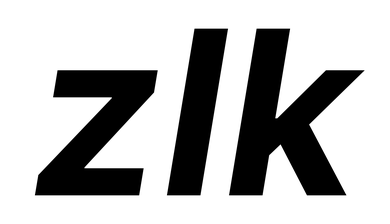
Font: Inter-Italic_Bold_Italic